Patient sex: M
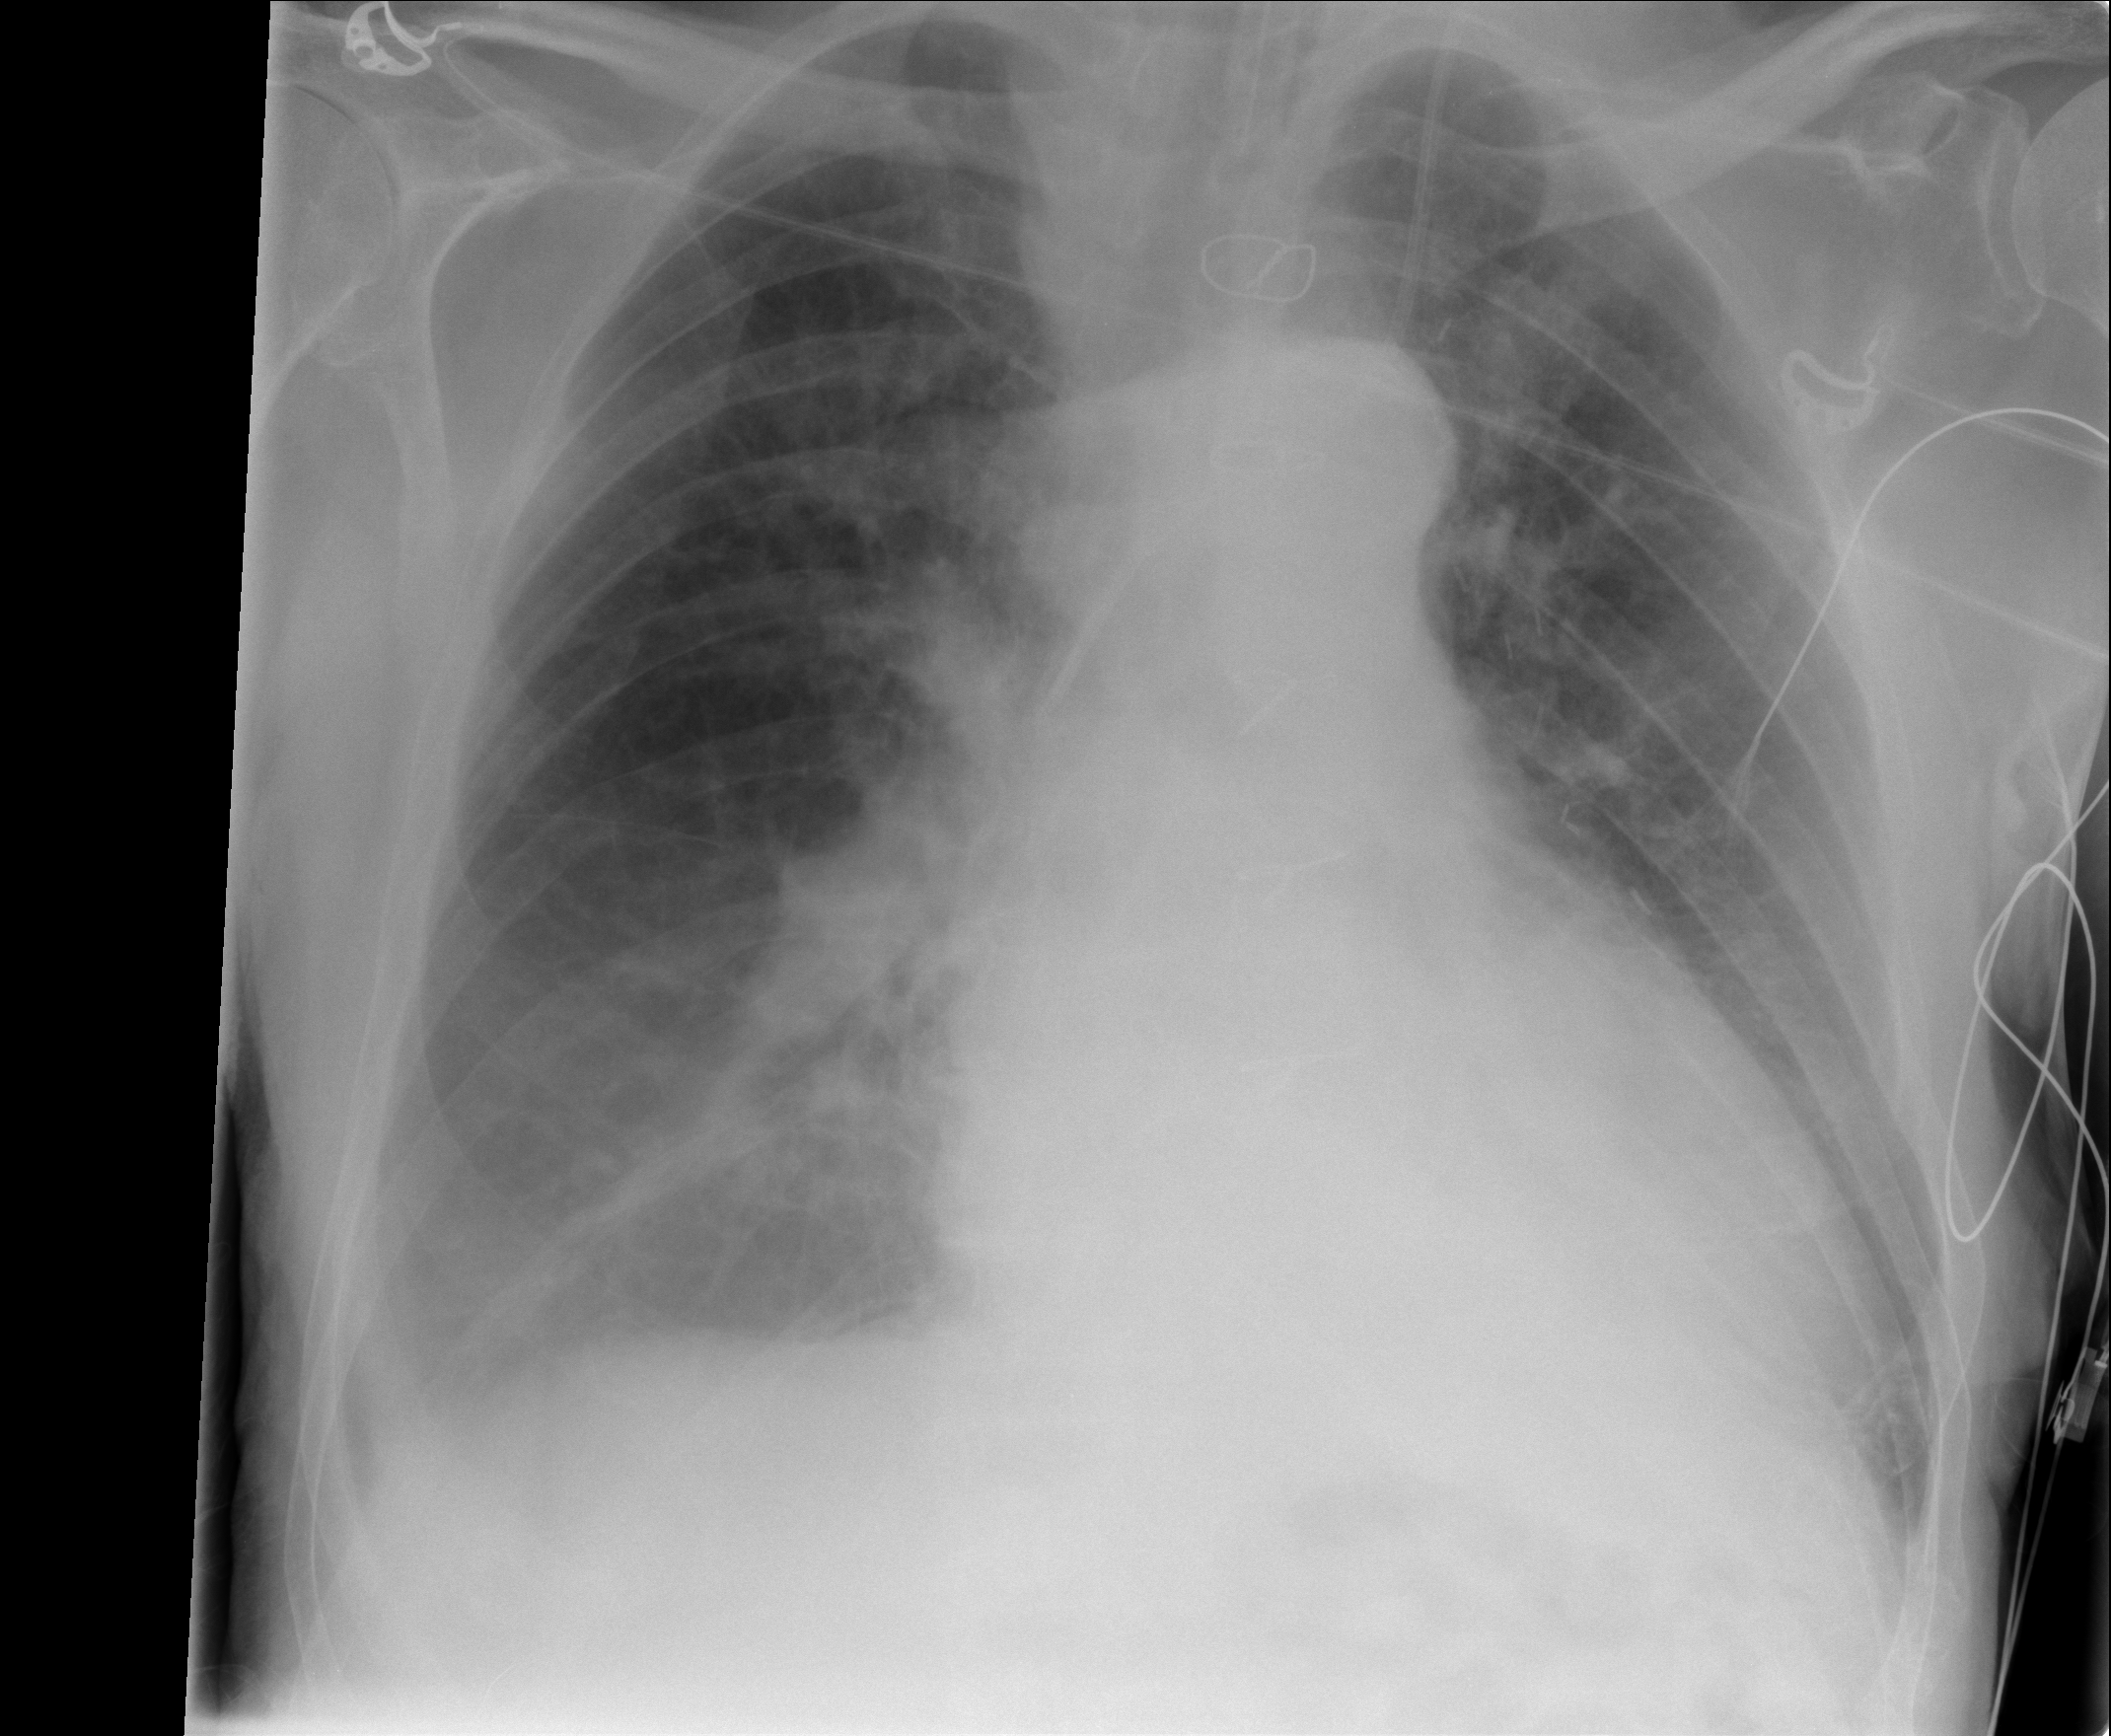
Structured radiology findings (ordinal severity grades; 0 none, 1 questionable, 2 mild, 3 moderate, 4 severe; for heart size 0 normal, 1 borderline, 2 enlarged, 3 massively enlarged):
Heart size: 0
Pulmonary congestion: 0
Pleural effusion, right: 2
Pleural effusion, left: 2
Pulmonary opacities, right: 0
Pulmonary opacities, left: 0
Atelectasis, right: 2
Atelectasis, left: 2